Question: my website has a scroll bar that goes quite far over to the right and one that goes down. nothing is displayed in these areas so the scroll bar is unecesary! if anything it could fit all on one page. these creates a lot of white space around my page.
how can i stop this from happening?
'''
<!DOCTYPE html>
<head>
<link href='http://fonts.googleapis.com/css?family=Paytone+One' rel='stylesheet' type='text/css'>
<title>Louis Moore | Creating The Future </title>
<!--[if IE]>
<link rel="stylesheet" type"text/css" href="ie.css" >
<![endif]-->
</head>
<style>
.box {
background-color: #F1F2F2;
border: 1.5px #D1D3D4 solid;
position: relative;
top: 100px;
height:450px;
width:100%;
}
.image1 {
position: relative;
top:-100px;
left: 390px;
}
body{
font-family: 'Paytone One', sans-serif;
font-size: 30px;
}
h1 {
font-family: 'Paytone One', sans-serif;
font-size: 40px;
position: relative;
top:-250px;
left: 370px;
}
h2 {
font-family: 'Paytone One', sans-serif;
font-size: 30px;
position: relative;
top:-300px;
left: 480px;
color: #FC3B3B;
}
h3 {
font-family: 'Paytone One', sans-serif;
font-size: 20px;
position: relative;
top:-290px;
left: 390px;
}
.image2 {
position: relative;
top:-300px;
left: 590px;
}
.box1 {
width: 100%;
height: 5px;
background-color: #FC3B3B;
position: relative;
top:100px;
left: 0px;
}
p {
position: relative;
top:150px;
left: 100px;
font-size: 15px;
font-family: arial;
color: #585858;
}
</style>
<body>
<div class="box">
<img src="louis.png" class="image1" alt="." width="400px" height="400px">
<h1> WELCOME TO MY PAGE</h1>
<h2>COMING SOON... </h2>
<h3>BUT FOR NOW FOLLOW ME ON TWITTER</h3>
<a href="http://twitter.com/louismoore18"><img src="twitter.png" class="image2" border="0" alt="."></a>
</div>
<div class="box1">
</div>
<p>louismoore.net ©️ All rights reserved 2012</p>
</body>
</html>
'''
EDIT: this is how it should look like

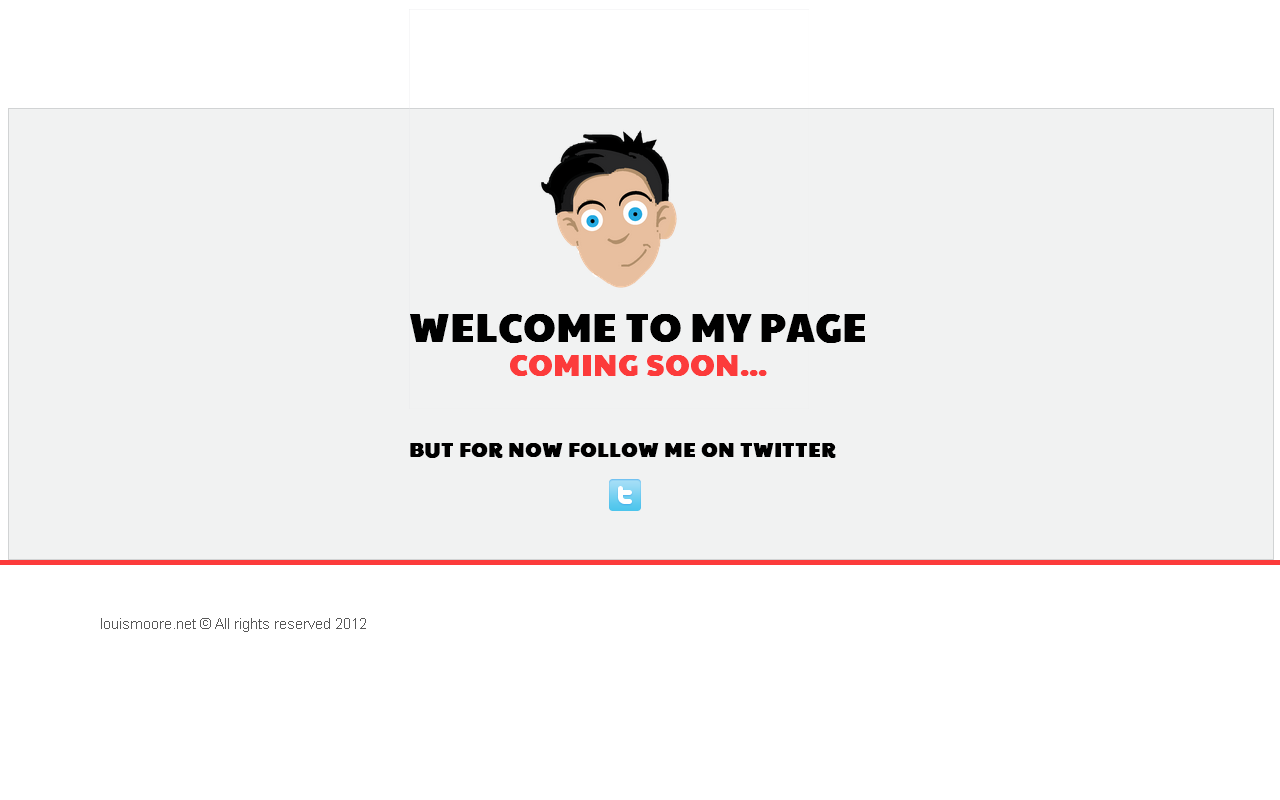
Answer: It's an artifact of the 'relative' positioning and setting a 'left' value.
Remove it, and the extra space goes away.
<URL>
### EDIT
You do not need any relative positioning. The design you are trying to accomplish can be created much more simply with 'text-align: center'.
HTML
'''
<div>
<img src="//placehold.it/200x200">
<h1>Welcome to my page</h1>
<h2>Coming Soon...</h2>
<h3>But for now follow me on Twitter</h3>
</div>
'''
CSS
'''
@import url(http://fonts.googleapis.com/css?family=Paytone+One);
div {
text-align: center;
background: #ddd;
border-bottom: 3px solid red;
margin: 5px;
padding: 10px;
font-family: 'Paytone One', sans-serif;
font-size: 24px;
}
h1 {
font-size: 2em;
}
h2 {
font-size: 1.5em;
color: red;
}
img {
width: 200px;
height: 200px;
}
'''
<URL>